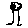
Label: tree